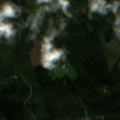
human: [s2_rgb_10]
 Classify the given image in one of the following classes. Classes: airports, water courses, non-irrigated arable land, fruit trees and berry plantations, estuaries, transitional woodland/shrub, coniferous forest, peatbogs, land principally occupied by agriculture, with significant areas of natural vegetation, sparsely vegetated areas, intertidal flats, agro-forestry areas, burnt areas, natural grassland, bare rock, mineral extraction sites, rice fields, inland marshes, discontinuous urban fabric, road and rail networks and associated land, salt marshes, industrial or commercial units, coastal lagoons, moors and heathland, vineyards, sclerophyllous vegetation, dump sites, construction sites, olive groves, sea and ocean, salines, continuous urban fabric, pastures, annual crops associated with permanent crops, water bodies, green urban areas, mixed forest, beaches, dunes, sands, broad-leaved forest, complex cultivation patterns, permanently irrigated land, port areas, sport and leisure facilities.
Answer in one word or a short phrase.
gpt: coniferous forest, mixed forest